Question: It's been a long time I haven't been working on an ios project.
Anyway, I have an icon that is behaving differently on ios13.
when I change the values, it seems to have an effect on devices running ios 12 and lower but not 13

'''
let showImage : UIImage = UIImage(named: "show-512")!
showHideButton.setImage(showImage, for: UIControlState())
showHideButton.frame = CGRect(x: -10.0, y: 0.0, width: 30.1, height: 22.2)
'''
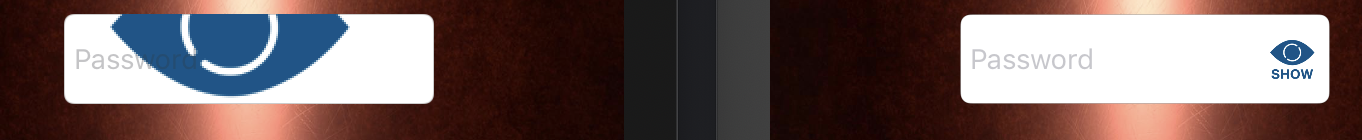
Answer: This is an undefined behavior of iOS 13 about textField's left/right view.
You should manually add 'constraint' to the 'rightView'/'leftView'.
Don't forget to set 'translatesAutoresizingMaskIntoConstraints = false'
'''
showHideButton.translatesAutoresizingMaskIntoConstraints = false
showHideButton.widthAnchor.constraint(equalToConstant: <#NeededWidth#>).isActive = true
// This is enough to make it act like before but you can set other missing constraints like height to suppress layout warnings and prevent further issues.
// showHideButton.widthAnchor.constraint(equalToConstant: <#HeightOfTheTextField#>).isActive = true
'''
You may notice some autolayout warnings in the consule because you didn't set the missing constraint for the 'rightView'/'leftView'. So add missing constraints or simply ignore those.
And note that if the 'rightView'/'leftView' is some kind of 'StackView', try to putting it inside a 'view' and then add this view instead.
## - More Information
From the <URL>:
> UIKit - Resolved IssuesPrior to iOS 13, UITextField assumed that the frames of its leftView and rightView were correctly set when assigned and would never change. Starting in iOS 13, the implementation of leftViewRect(forBounds:) and rightViewRect(forBounds:) now ask the view for its systemLayoutSizeFitting(:). (51787798)